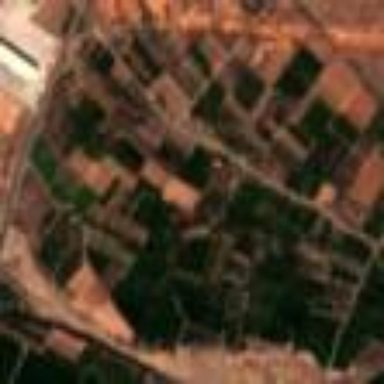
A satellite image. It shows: Orange orchard with rows of orange trees.